Interaction volume radius: 5 \u00c5
Interaction volume height: 25 \u00c5
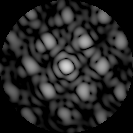
Disorder parameter: 0.2871